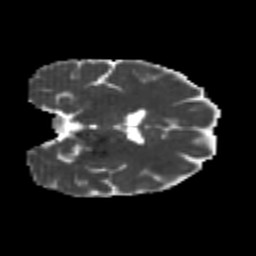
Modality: MD
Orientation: coronal
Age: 26
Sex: female
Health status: healthy
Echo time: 0.074 s